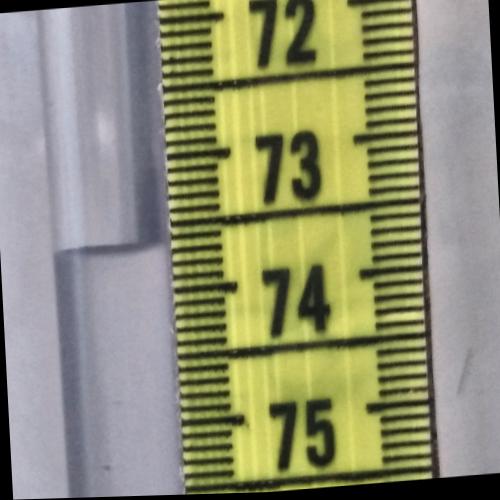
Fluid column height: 73.6 cm